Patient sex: M
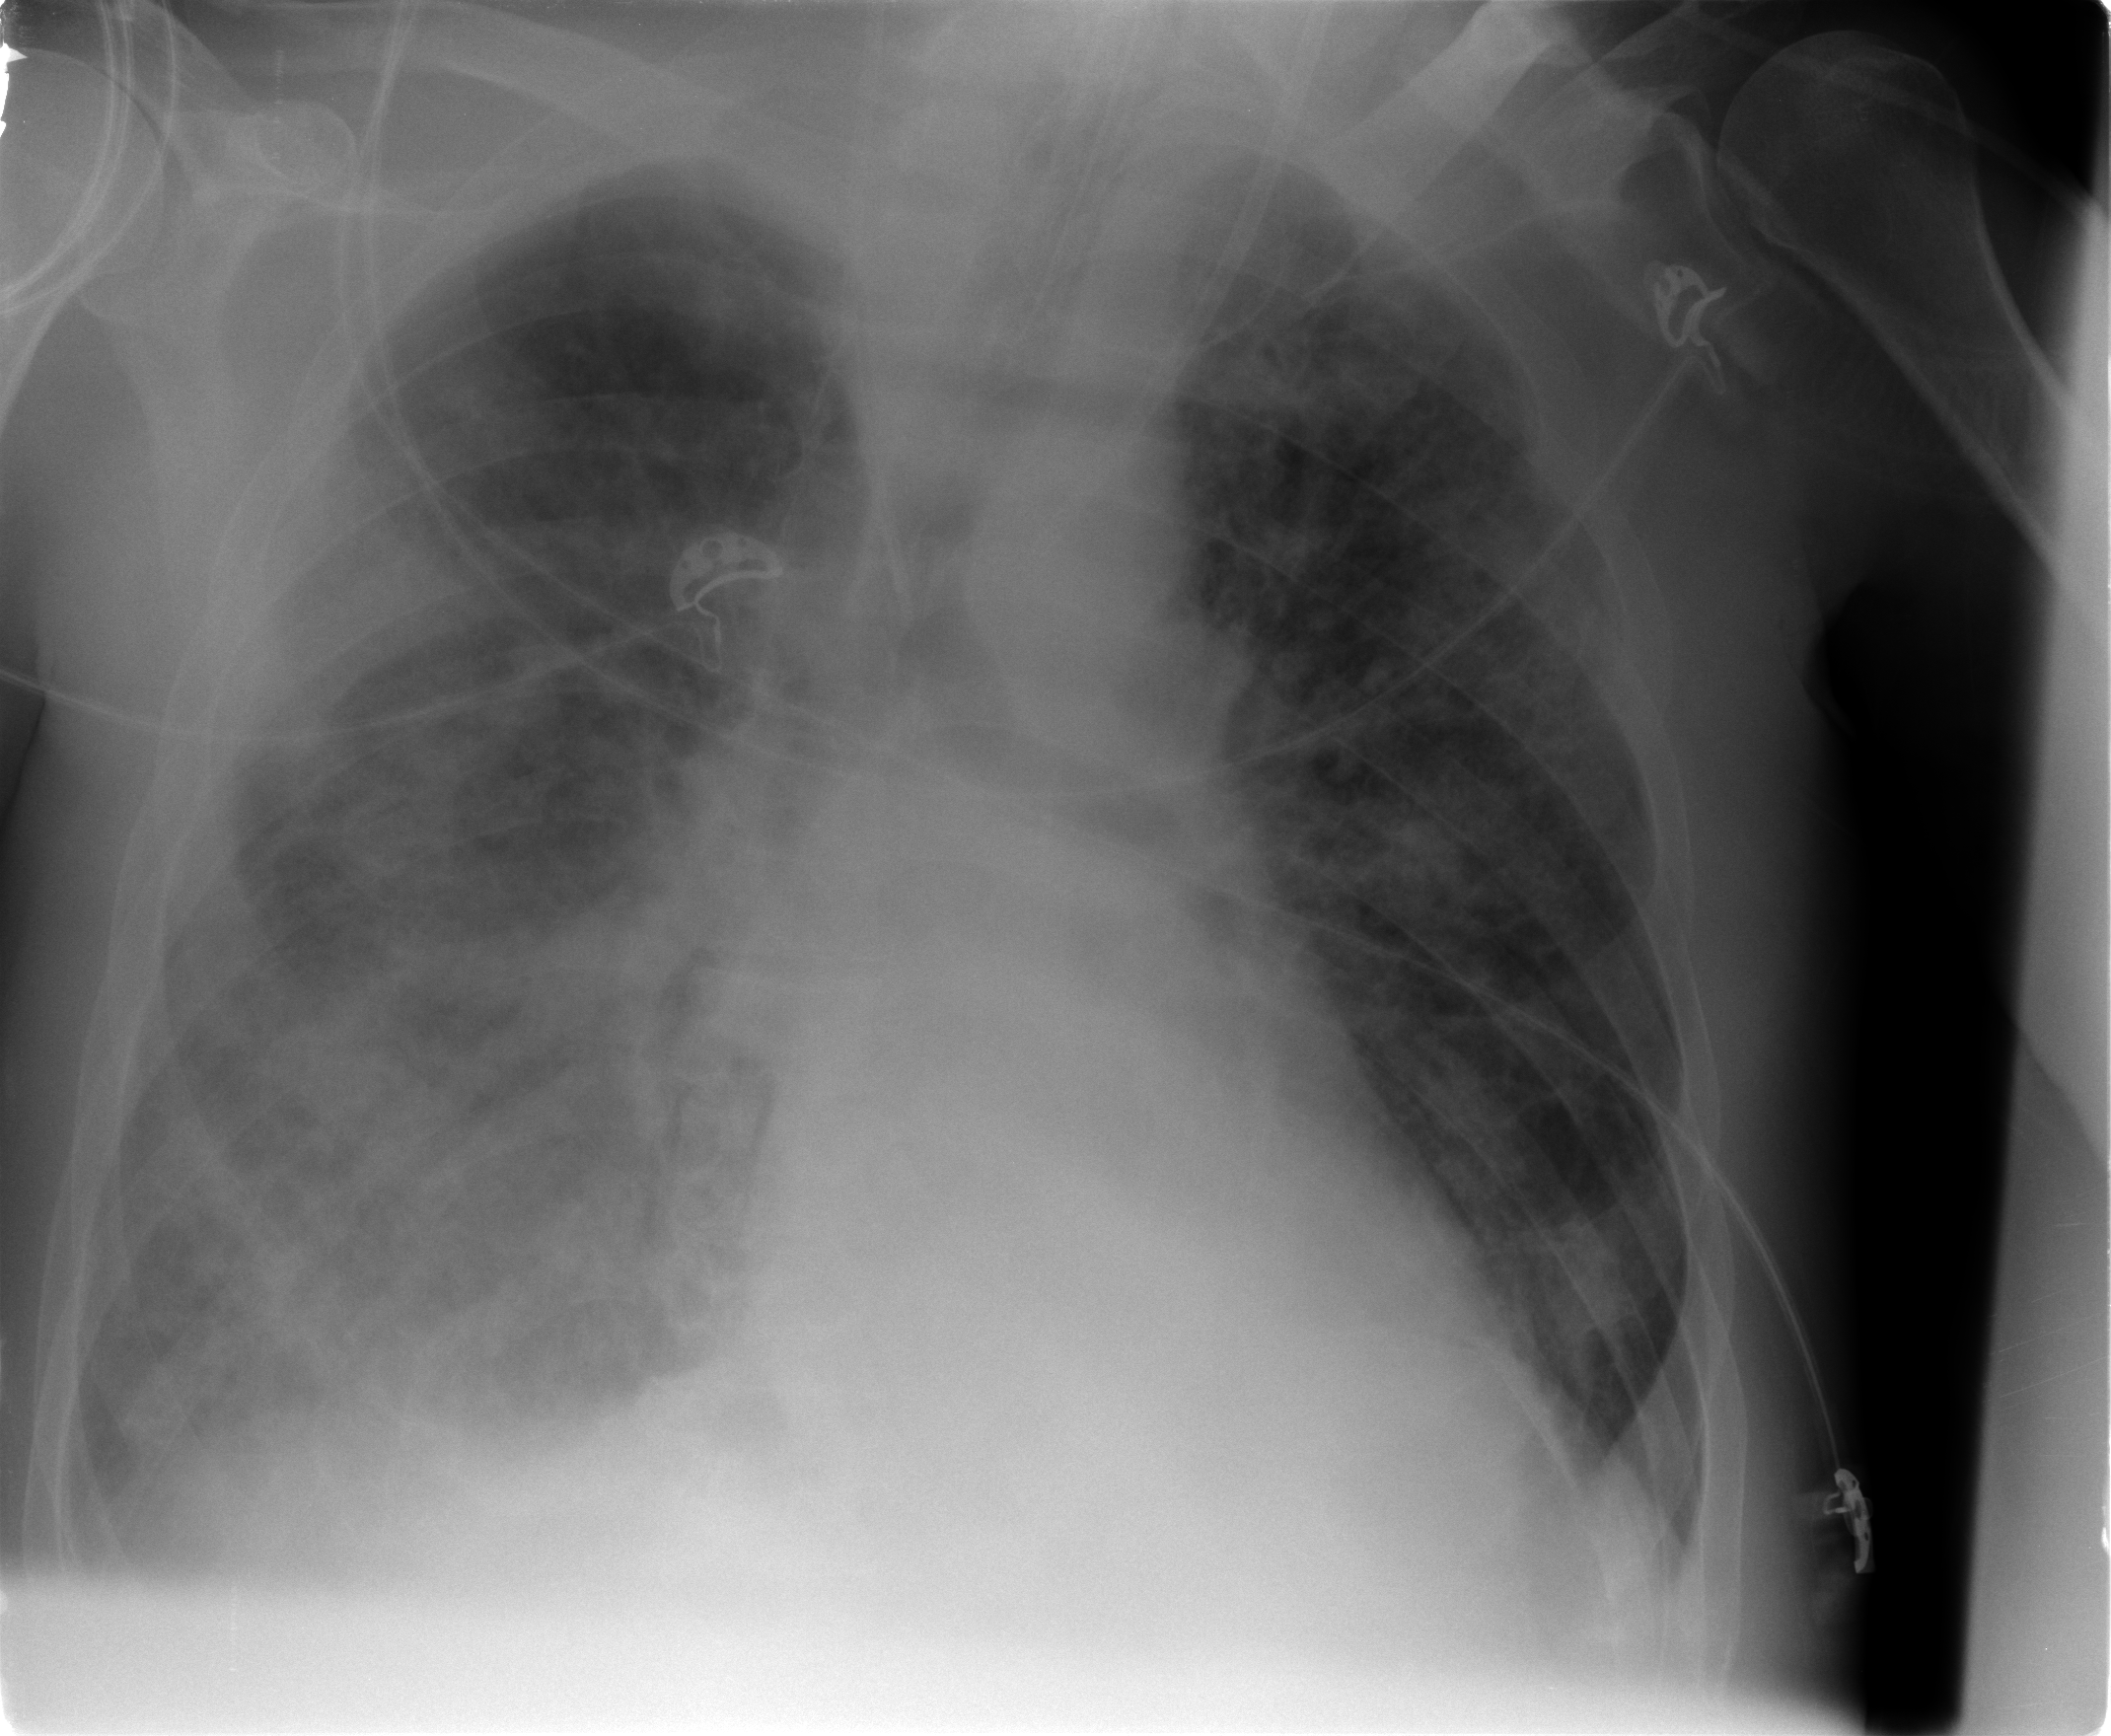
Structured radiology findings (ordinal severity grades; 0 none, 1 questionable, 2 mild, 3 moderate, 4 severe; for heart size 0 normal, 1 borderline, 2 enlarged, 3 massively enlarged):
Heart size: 0
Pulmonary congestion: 3
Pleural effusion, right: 2
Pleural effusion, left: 2
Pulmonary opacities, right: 3
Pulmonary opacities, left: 2
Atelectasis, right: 3
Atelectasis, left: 2